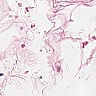
Metastatic tissue present: no